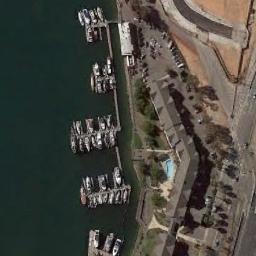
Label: harbor